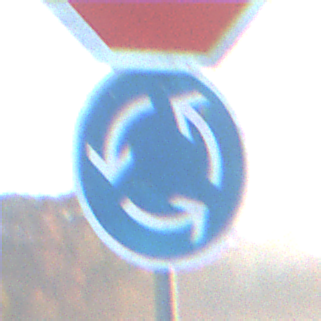
Verkehrszeichen: Kreisverkehr
Zusatzzeichen oben: Stop
Umgebung: Outdoor, Nature
Tageszeit: Dawn
Wetter: Clear
Licht: Natural
Jahreszeit: NotSpecified
Kontrast: LowContrast